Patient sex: M
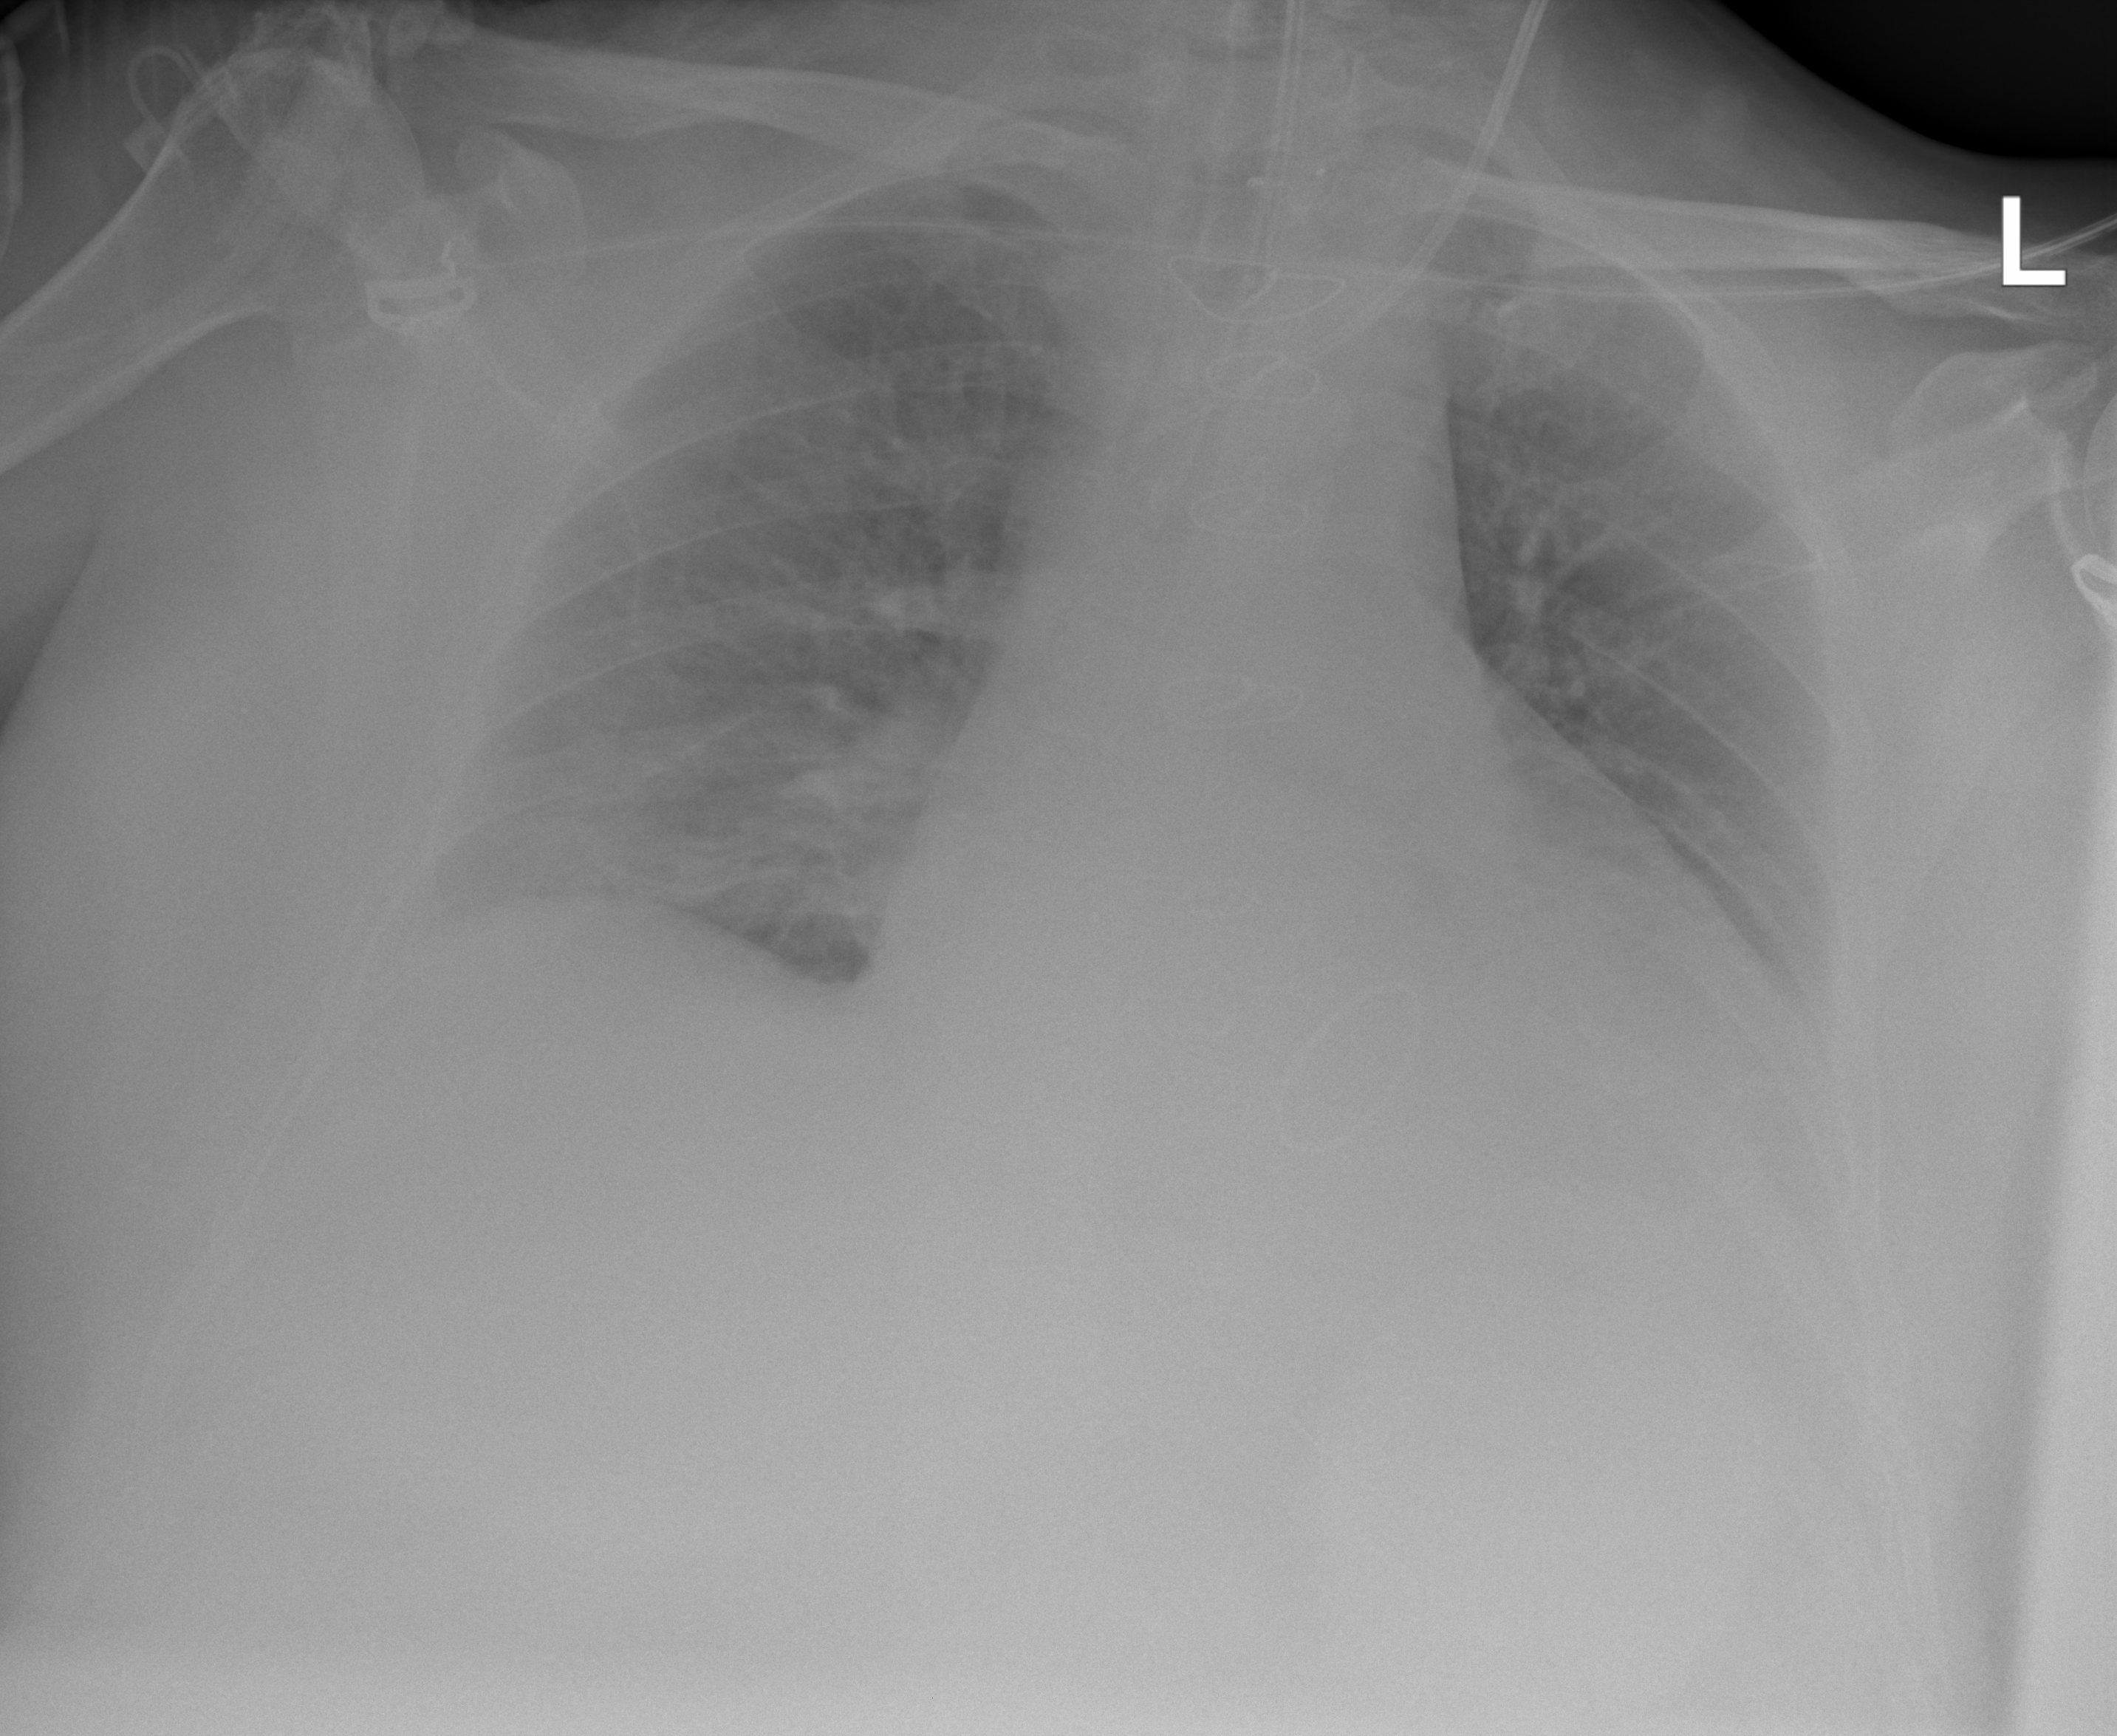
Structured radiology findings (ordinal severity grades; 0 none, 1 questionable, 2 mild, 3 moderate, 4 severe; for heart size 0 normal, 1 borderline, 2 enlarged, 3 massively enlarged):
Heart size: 2
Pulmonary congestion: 2
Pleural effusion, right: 2
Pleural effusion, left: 2
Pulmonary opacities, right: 2
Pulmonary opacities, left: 2
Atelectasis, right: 2
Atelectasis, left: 2